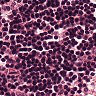
Metastatic tissue present: no